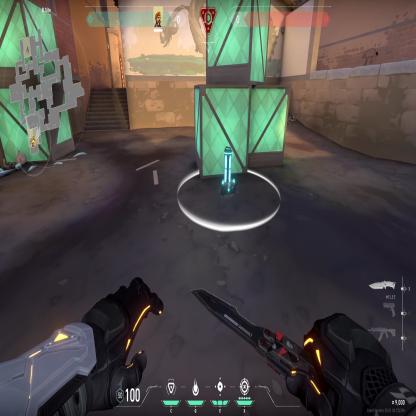
Label: planted spike